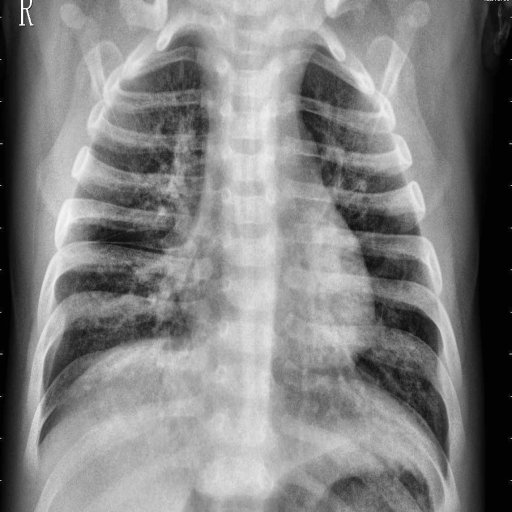
Finding: PNEUMONIA